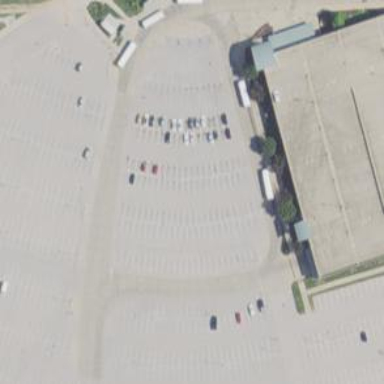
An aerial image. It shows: Surface parking lot with asphalt. It is park and ride facility.